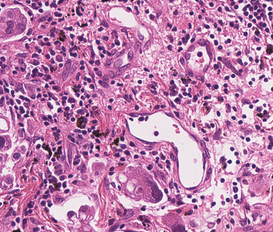
Tumor epithelial tissue: yes
Tumor-associated stroma tissue: yes
Normal tissue: no